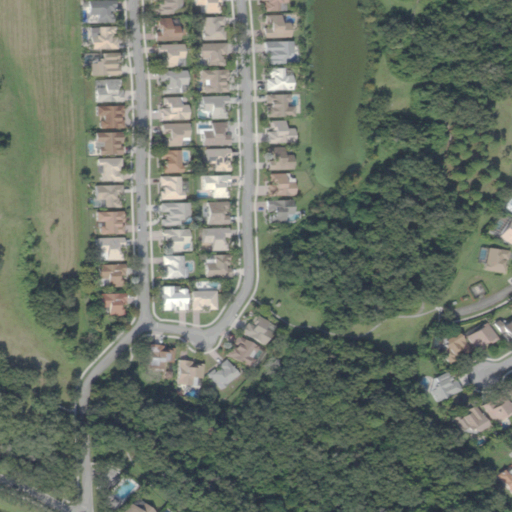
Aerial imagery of island in Florida named Pine Island containing low intensity development, open development, evergreen forest, medium intensity development, shrub, pasture, herbaceous wetlands, woody wetlands, and open water